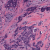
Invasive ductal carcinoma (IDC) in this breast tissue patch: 1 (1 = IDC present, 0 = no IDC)